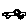
Label: car